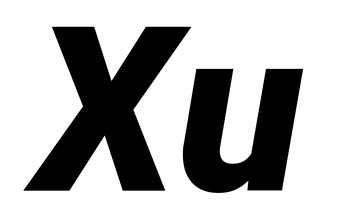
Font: Roboto-Italic_Black_Italic